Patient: sex M, age 62
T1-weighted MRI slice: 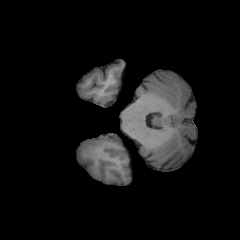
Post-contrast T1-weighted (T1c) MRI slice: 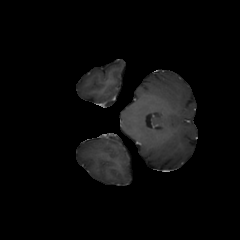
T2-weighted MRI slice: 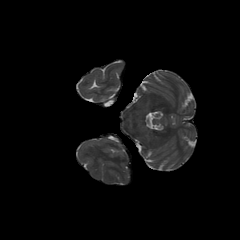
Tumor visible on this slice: no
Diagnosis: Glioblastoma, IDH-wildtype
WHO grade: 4